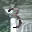
Label: 3